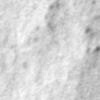
Label: no_change